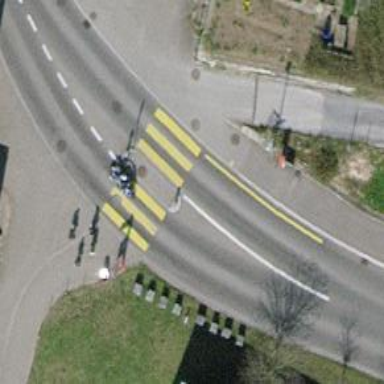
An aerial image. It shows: Uncontrolled crossing with central island on the road.